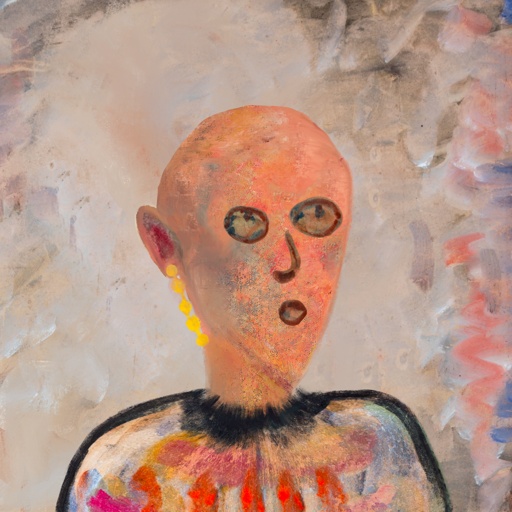
Background: Roy_Bahadur, Head And Neck Side: Irani, Face Side: Orphan, Bust: Childish, Hair Side: Blank, Head Accessory: Blank, Second Necklace: Blank, Necklace: Blank, Baby: Blank